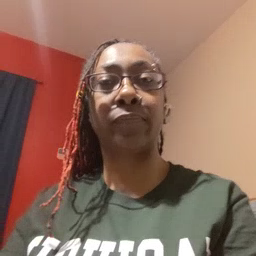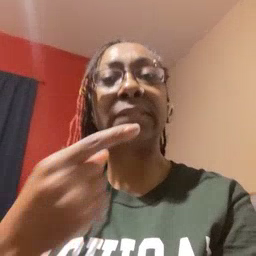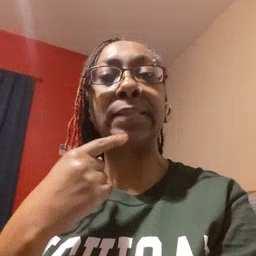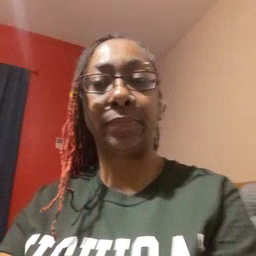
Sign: say